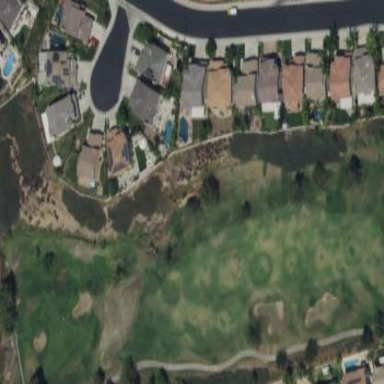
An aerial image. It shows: Grassy area designated as golf fairway.